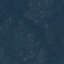
Label: Forest